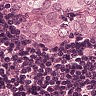
Metastatic tissue present: yes